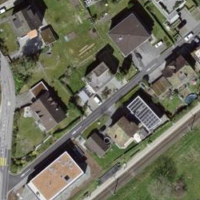
EUNIS habitat code: 55
Species observed at this site:
Chroicocephalus ridibundus
Cygnus olor
Anas platyrhynchos
Ilex aquifolium